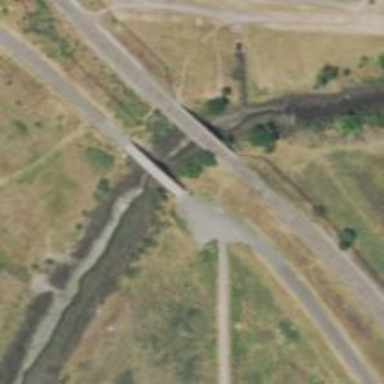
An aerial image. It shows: Preserved railway bridge with rail tracks.